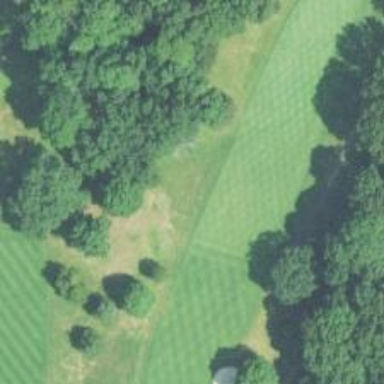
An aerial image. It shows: View of golf hole.